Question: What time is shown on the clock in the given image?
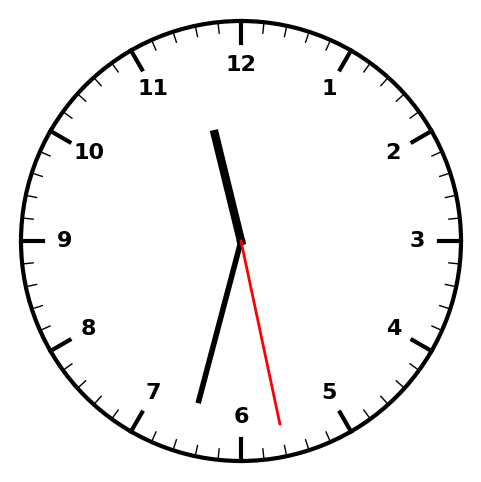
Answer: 11:32:28